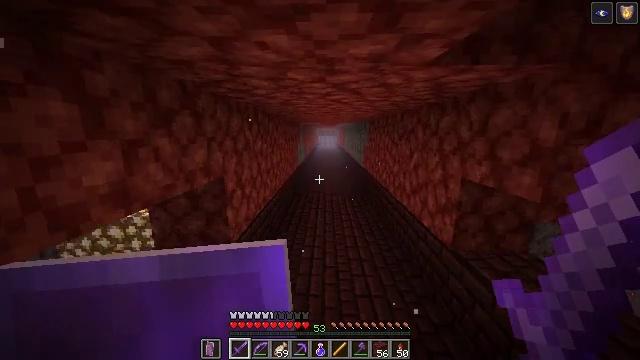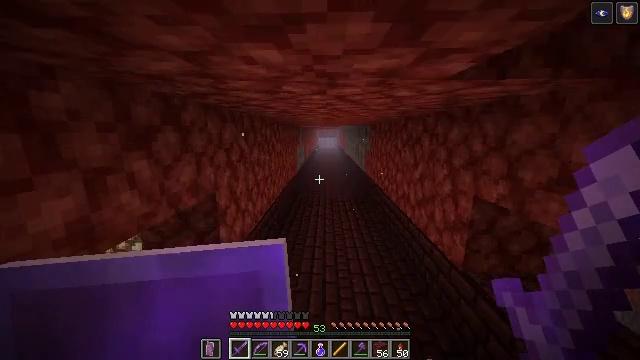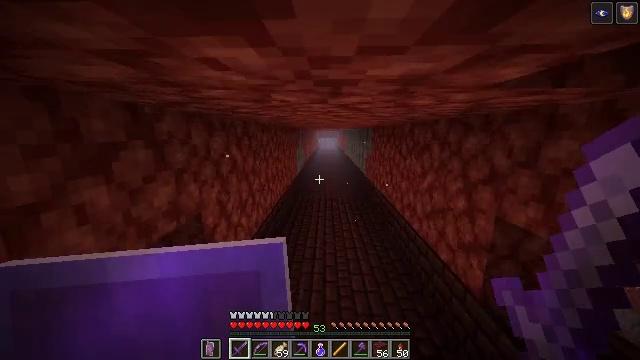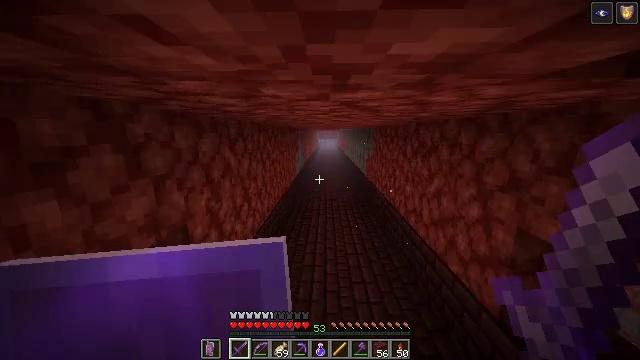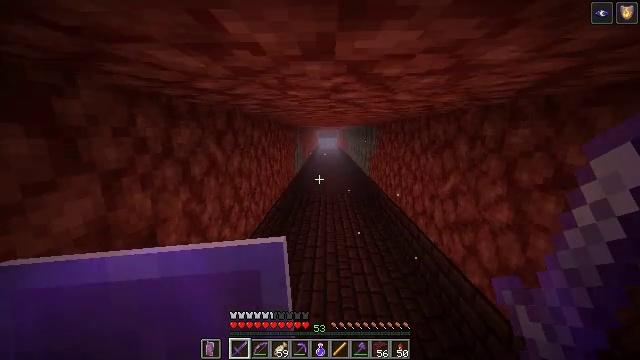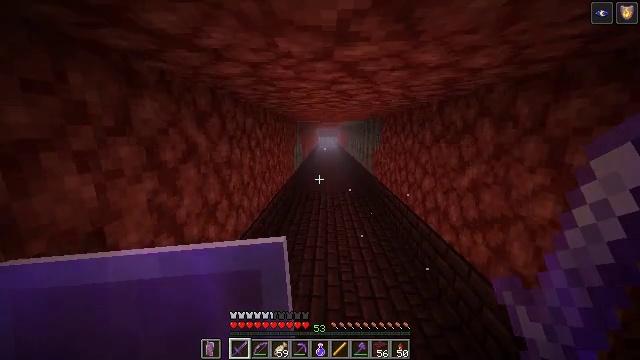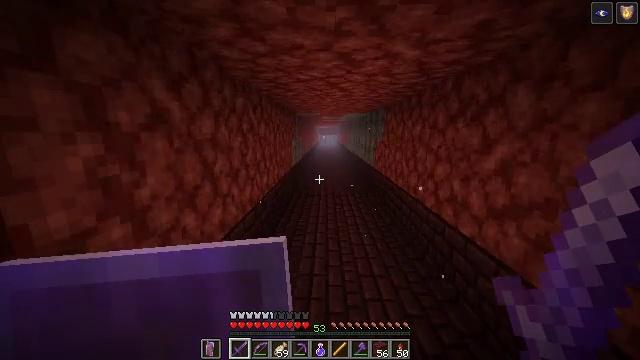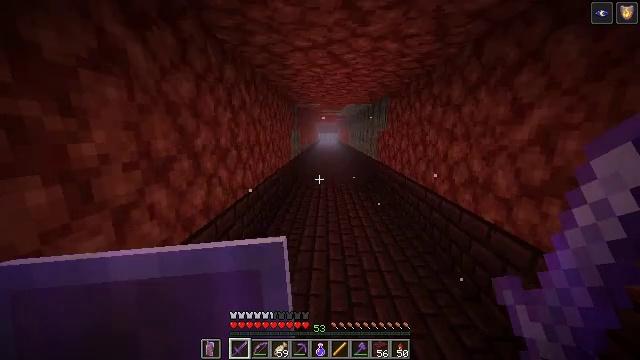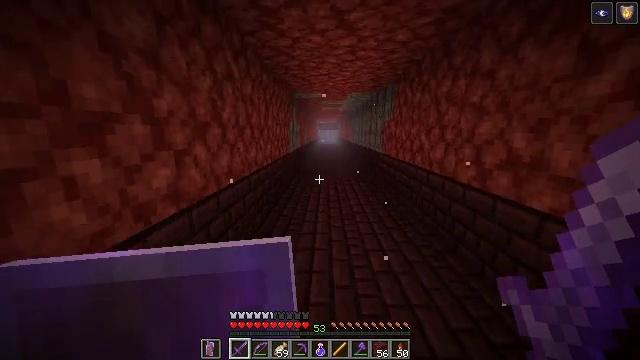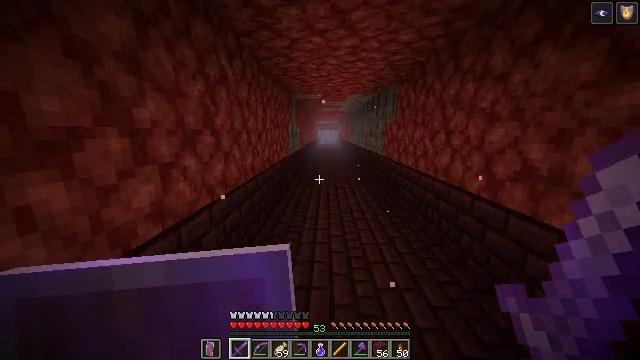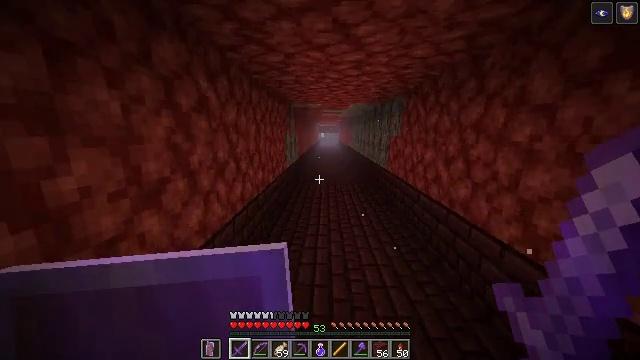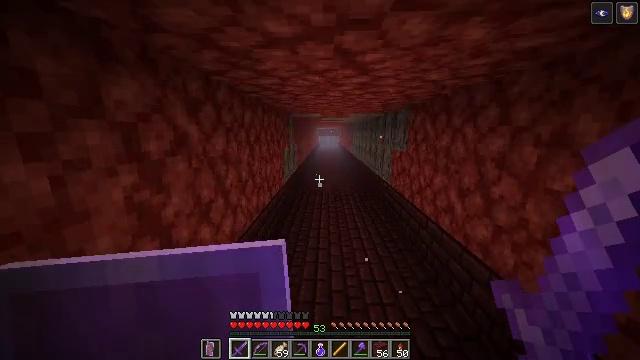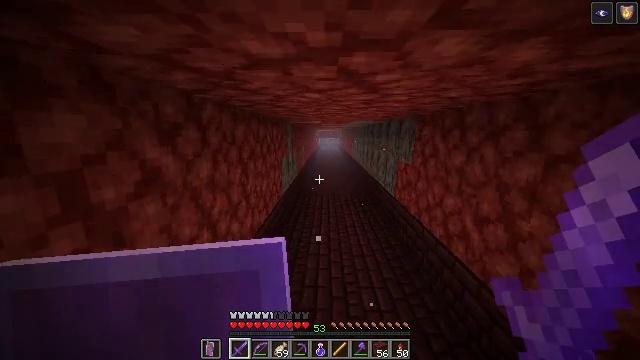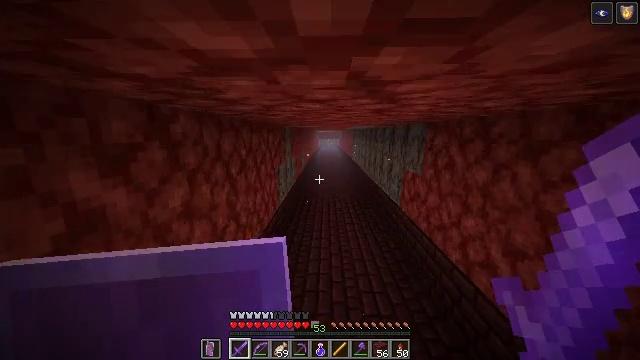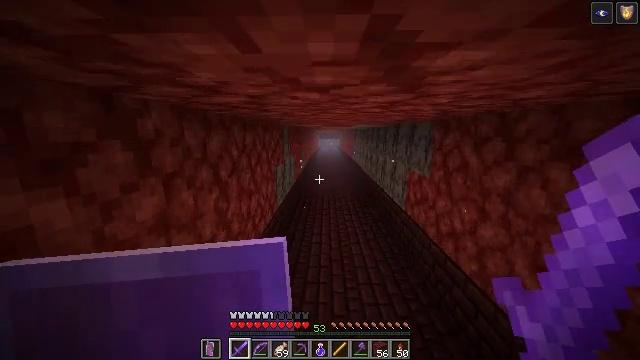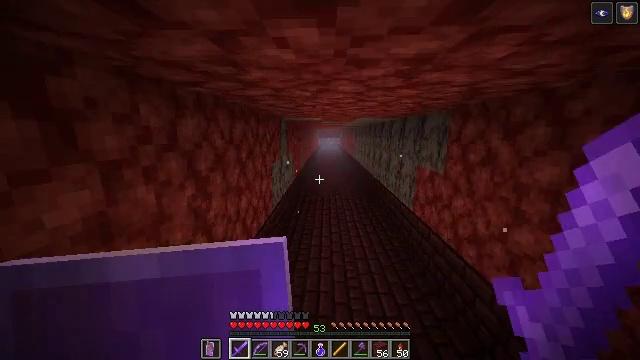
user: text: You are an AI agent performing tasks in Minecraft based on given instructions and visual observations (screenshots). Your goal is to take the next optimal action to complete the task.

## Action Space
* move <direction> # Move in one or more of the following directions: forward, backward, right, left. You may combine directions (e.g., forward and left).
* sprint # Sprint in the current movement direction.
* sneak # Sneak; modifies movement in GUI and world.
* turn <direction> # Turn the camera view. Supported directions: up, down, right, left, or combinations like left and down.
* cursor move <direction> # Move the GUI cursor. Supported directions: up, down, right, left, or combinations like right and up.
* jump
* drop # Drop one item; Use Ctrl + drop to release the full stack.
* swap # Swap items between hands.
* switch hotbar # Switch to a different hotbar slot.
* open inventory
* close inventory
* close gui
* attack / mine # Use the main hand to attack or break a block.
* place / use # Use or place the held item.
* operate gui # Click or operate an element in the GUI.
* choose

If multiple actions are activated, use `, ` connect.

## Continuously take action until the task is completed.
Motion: motion action
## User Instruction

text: Kill a magma cube.
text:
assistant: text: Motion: move forward, sprint, jump
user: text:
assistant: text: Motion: move forward, sprint, jump
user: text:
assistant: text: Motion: move forward, sprint
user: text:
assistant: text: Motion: move forward, sprint
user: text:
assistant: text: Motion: move forward, sprint
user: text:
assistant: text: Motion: move forward, sprint
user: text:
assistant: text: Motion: move forward, sprint
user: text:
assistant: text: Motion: move forward, sprint
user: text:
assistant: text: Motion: move forward, sprint, jump
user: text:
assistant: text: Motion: move forward, sprint, jump
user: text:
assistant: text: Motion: move forward, sprint, jump
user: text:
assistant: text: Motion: move forward, sprint, jump
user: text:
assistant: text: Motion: move forward, sprint, jump
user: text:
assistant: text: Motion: move forward, sprint, jump
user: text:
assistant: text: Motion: move forward, sprint, jump
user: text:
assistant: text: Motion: move forward, sprint, jump
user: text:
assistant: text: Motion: move forward, sprint
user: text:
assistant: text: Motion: move forward, sprint
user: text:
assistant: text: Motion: move forward, sprint
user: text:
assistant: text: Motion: move forward, sprint
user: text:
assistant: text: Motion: move forward, sprint, jump
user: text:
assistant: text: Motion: move forward, sprint, jump
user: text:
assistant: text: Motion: move forward, sprint, jump
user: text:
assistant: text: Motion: move forward, sprint, jump
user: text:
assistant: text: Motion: move forward, sprint, jump
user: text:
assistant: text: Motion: move forward, sprint, jump
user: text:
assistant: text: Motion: move forward, sprint, jump
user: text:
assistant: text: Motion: move forward, sprint
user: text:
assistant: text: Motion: move forward, sprint
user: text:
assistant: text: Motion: move forward, sprint